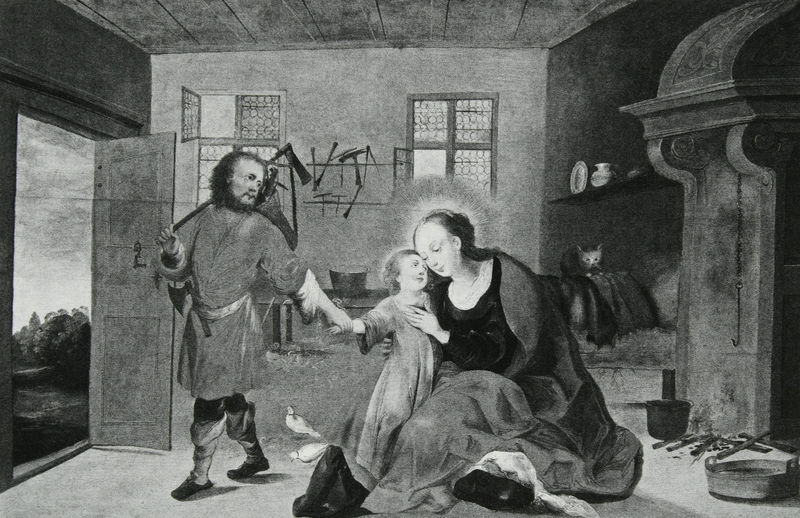
Titel: Vier Darstellungen aus dem Alltag der Hl. Familie: Der Tag
Künstler: Süddeutscher Meister
Standort: Köln
Institution: Wallraf-Richartz-Museum
Schlagwörter: blau, dunkel, feuer, hand, himmel, mann, schatten, umhang, vogel, weiß, bäume, landschaft, sitzen, bar, fenster, frau, glas, grau, holz, hut, kleid, licht, raum, schwarz, stroh, säule, tisch, tür, zeichnung, zimmer, ausblick, blick, gürtel, haus, rot, bart, regal, arm, falten, gesicht, halten, schale, schüssel, taube, teller, vollbart, hände, innenraum, vögel, gehen, hütte, boden, gewand, mantel, decke, familie, innen, kind, mutter, paar, vater, schulter, kamin, ofen, krug, aussicht, kübel, topf, liebe, umarmung, ecke, perspektive, fußboden, schuhe, verlassen, monochrom, türe, grisaille, kuppel, kissen, wohnung, bett, korb, balken, kammer, junge, bauer, töpfe, katze, nische, tusche, außen, gefäß, offen, knabe, abschied, tauben, geschirr, druck, lithographie, schwarz-weiß, stich, bleistift, stiefel, holzdecke, niederländisch, schuh, bleiglas, kleidchen, wanne, schein, küche, schnörkel, öffnung, heiligenschein, gesims, handwerk, handwerker, tischler, werkstatt, werkzeug, voluten, nimbus, christus, jesus, axt, hammer, zimmermann, stall, erscheinung, regale, heilige, esse, bottich, schnecke, fensterflügel, heilig, eimer, steinboden, maria, madonna, butzenscheiben, beil, jesu, sohn, josef, joseph, kessel, haustür, feuerstelle, herd, wohnraum, heiligenbild, geborgenheit, heilige familie, jesuskind, stude, ikonographie, zirkel, madonna mit kind, sägespäne, werkzeuge, glorie, strahlenkranz, schien, muttergottes, jesusknabe, heilige mutter, chtistus, bettstatt, vergitterung, span, tüür, hristus, butzengläser, jesef, kanen, mehrzweckraum, regalbretter, vögelein, ann, geht, herdstelle, josef axt, mkamin, tregal, fensetr